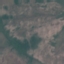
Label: HerbaceousVegetation